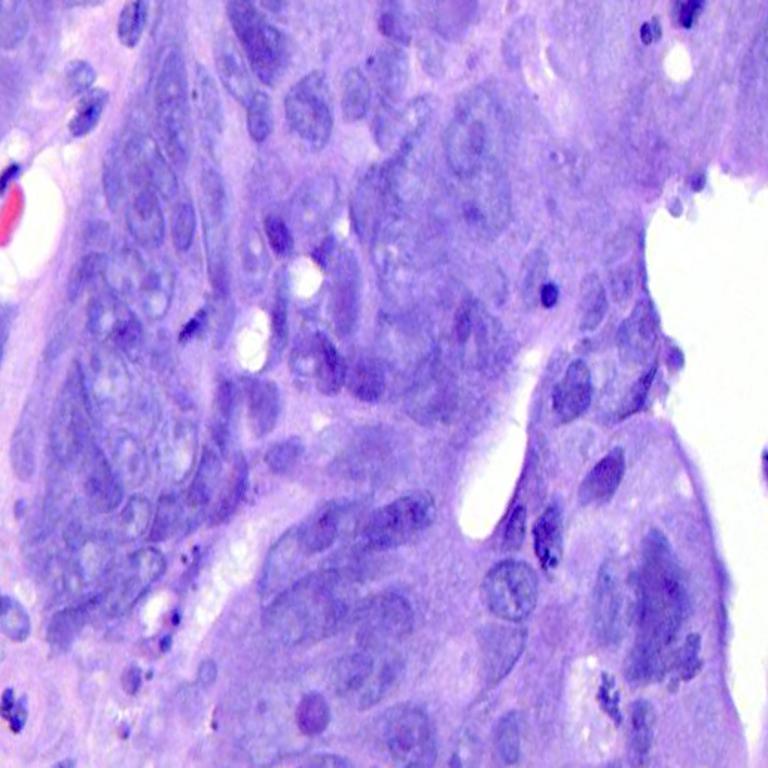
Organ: colon
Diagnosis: adenocarcinomas